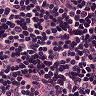
Metastatic tissue present: no